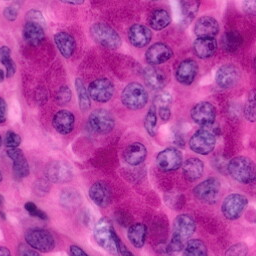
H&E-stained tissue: Pancreatic